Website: home-depot
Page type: customer-info-address
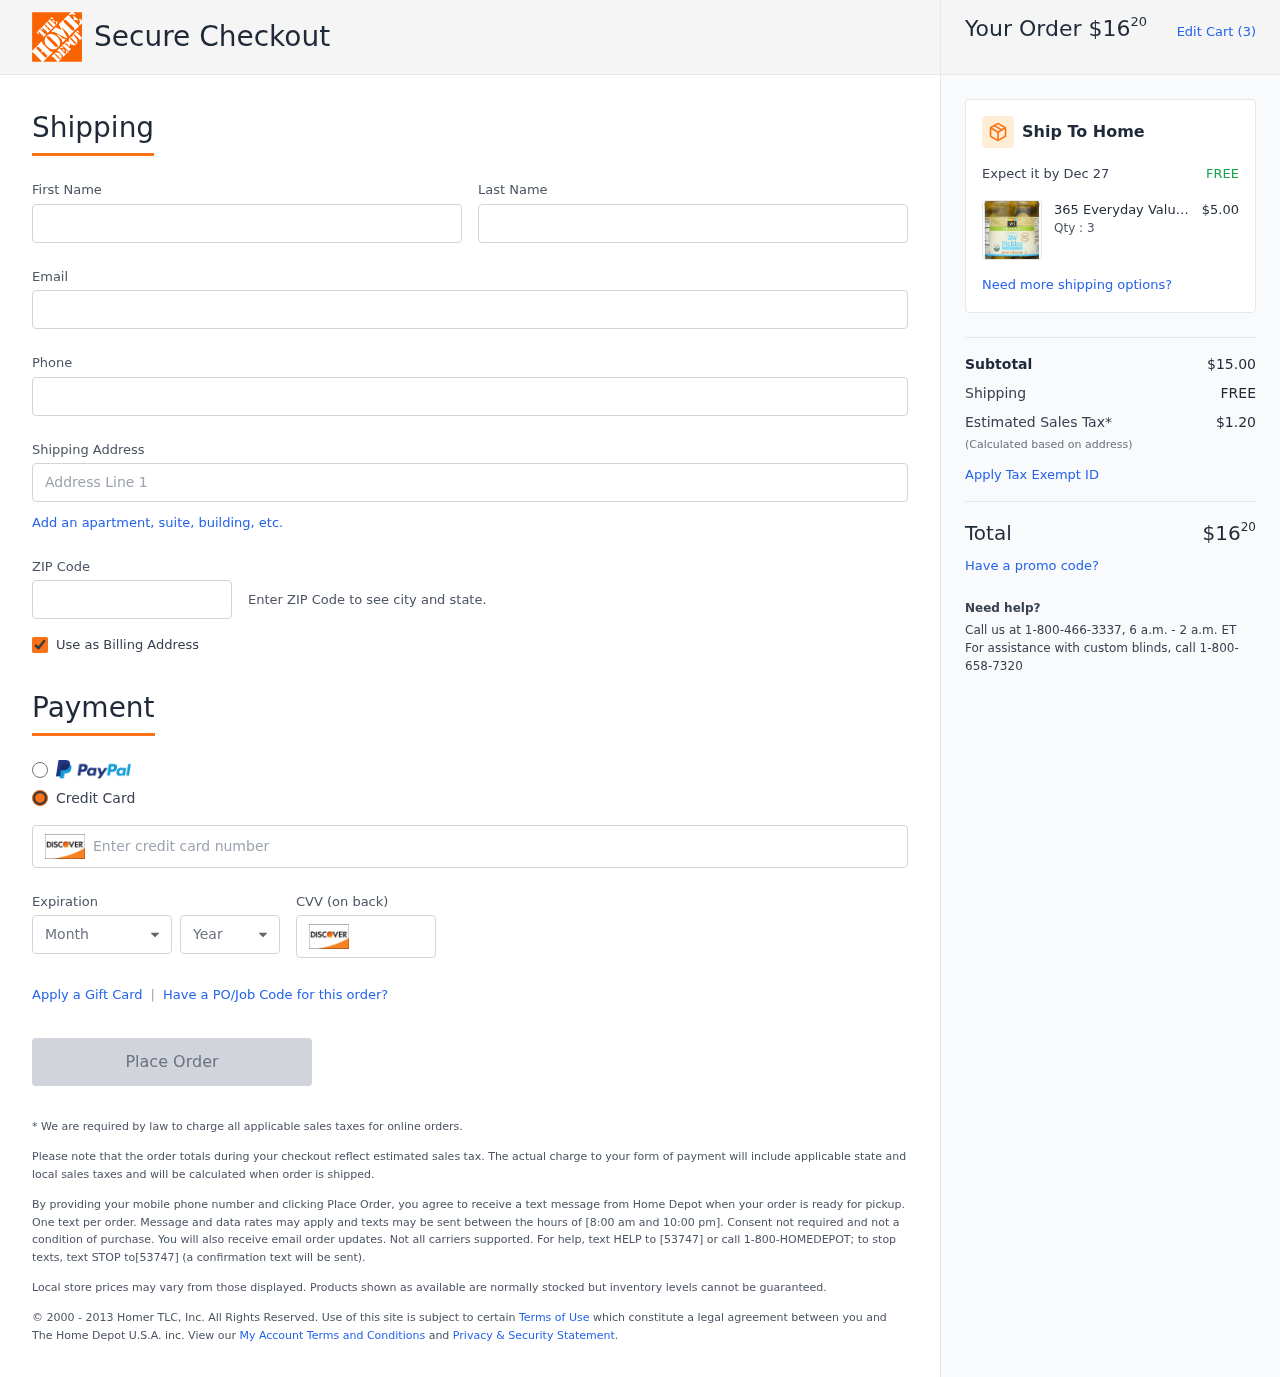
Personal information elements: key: PII_CARD_CVV
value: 171
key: PII_CARD_EXPIRY_MONTH
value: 01
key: PII_CARD_EXPIRY_YEAR
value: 28
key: PII_CARD_NUMBER
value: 6517 1858 1047 3647
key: PII_EMAIL
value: gina.harrison@yahoo.com
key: PII_FIRSTNAME
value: Gina
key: PII_LASTNAME
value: Harrison
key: PII_PHONE
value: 3165488078
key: PII_POSTCODE
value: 68777
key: PII_STREET
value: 7226 Gloria Mews Suite 770
Product elements: key: PRODUCT1_BRAND
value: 365 Everyday Value
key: PRODUCT1_NAME
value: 365 Everyday Value, Organic Dill Pickles, 24 fl oz
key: PRODUCT1_NAME
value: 365 Everyday Value, ...
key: PRODUCT1_PRICE
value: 5
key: PRODUCT1_QUANTITY
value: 3
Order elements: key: ORDER_TOTAL
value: $1620
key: ORDER_NUM_ITEMS
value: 3
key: ORDER_DELIVERY_DATE
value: Dec 27
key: ORDER_SUBTOTAL
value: $15.00
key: ORDER_SHIPPING_COST
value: FREE
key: ORDER_TAX
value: $1.20